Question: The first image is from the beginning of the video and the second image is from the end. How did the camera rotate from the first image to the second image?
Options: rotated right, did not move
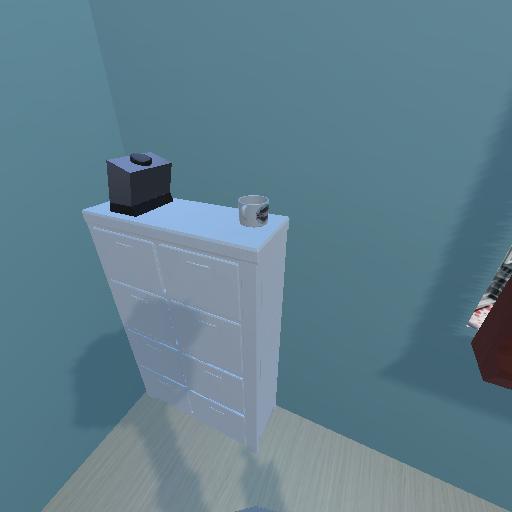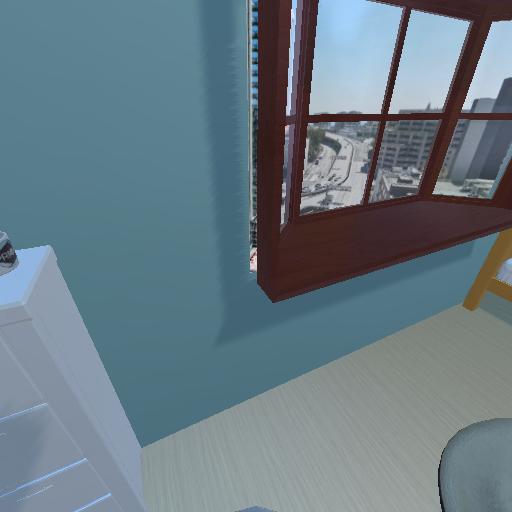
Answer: rotated right